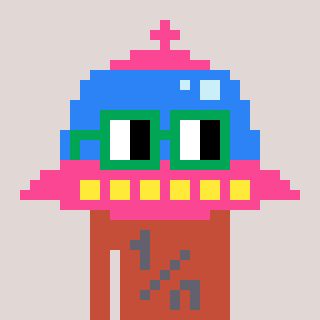
a pixel art character with square green glasses, a ufo-shaped head and a rust-colored body on a warm background